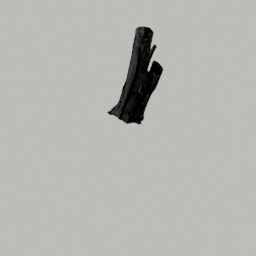
Label: nature